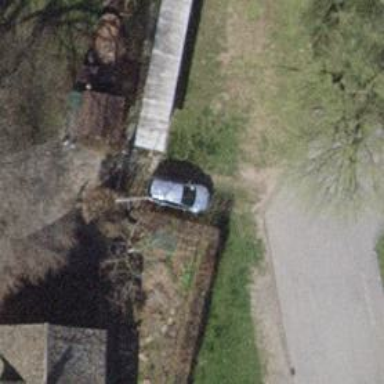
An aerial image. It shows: Hedge barrier.